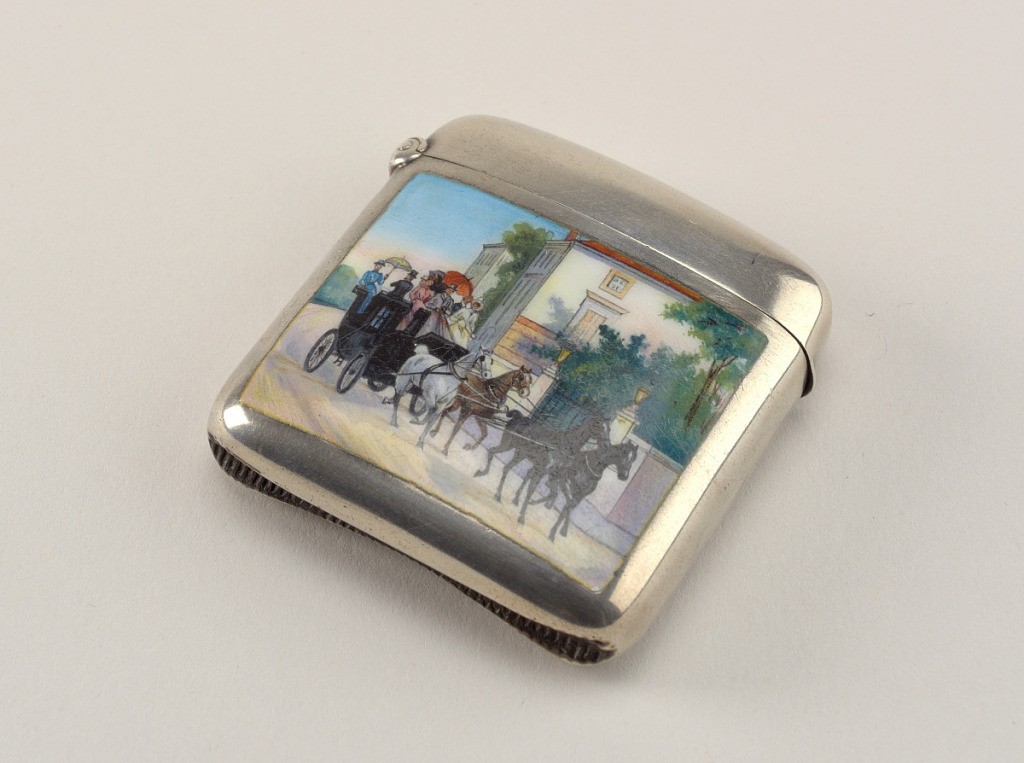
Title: Coaching Scene
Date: late 19th century
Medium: Silver, enamel
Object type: Matchsafe
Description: Square, with rounded corners and sides, featuring polychrome enamel coaching scene. Black coach is drawn by white, brown and two black horses on dirt road, past villas with gated and walled gardens, passengers include one woman in blue dress with yellow parasol, woman in pink with red parasol, woman in yellow, several men in dark dress and hats, green trees and dusk sky in background. Reverse of box undecorated, entire reverse surface is concave. Lid hinged on side. Striker recessed in groove on bottom.